Interaction volume radius: 5 \u00c5
Interaction volume height: 20 \u00c5
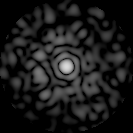
Disorder parameter: 0.8658